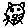
Label: cat